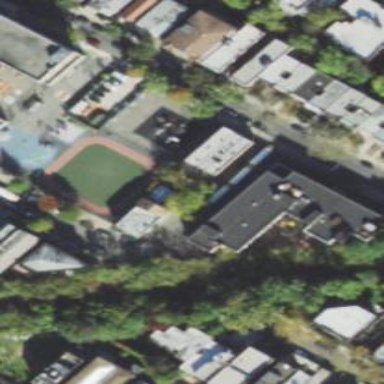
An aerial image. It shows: Asphalt playground located in recreation ground area.